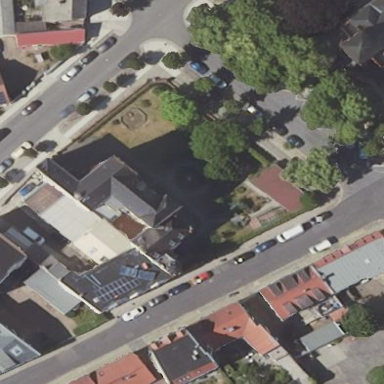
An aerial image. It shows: Neo-gothic building.